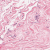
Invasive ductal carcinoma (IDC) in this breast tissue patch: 0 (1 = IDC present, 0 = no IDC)